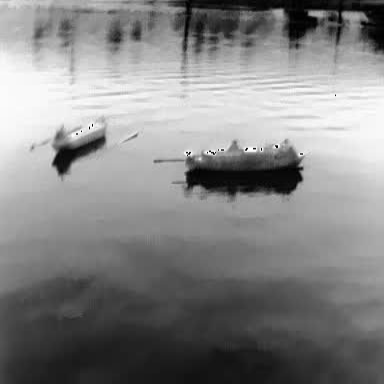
There is a liner in the infrared image.